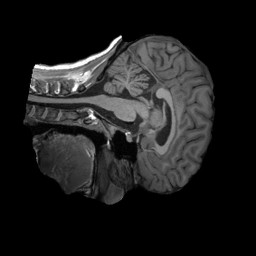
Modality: T1w
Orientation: sagittal
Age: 27
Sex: female
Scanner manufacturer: siemens
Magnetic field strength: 3 T
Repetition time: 2.3 s
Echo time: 0.00232 s